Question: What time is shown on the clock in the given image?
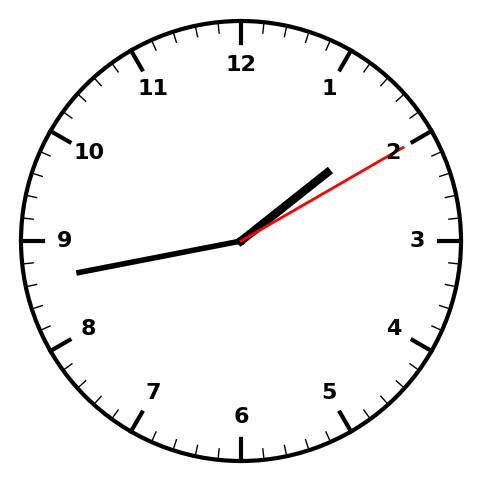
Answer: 01:43:10